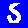
Digit: 5